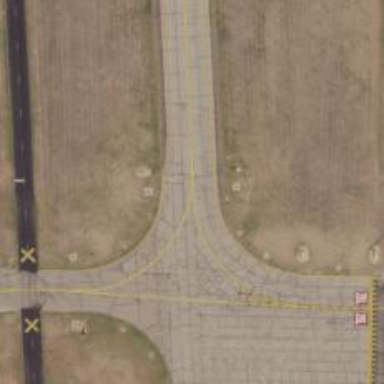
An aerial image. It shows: Image of taxiway at airport.